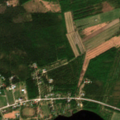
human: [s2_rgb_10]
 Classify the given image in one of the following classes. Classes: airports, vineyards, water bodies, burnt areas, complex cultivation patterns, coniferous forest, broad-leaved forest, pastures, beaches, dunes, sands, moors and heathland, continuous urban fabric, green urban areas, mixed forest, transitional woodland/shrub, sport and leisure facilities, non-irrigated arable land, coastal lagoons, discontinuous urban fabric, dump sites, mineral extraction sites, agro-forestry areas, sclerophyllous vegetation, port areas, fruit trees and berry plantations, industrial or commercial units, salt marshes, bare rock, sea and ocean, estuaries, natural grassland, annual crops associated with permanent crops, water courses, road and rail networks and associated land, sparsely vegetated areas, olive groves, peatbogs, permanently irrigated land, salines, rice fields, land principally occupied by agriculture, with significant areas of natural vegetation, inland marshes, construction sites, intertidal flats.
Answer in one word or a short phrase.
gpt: discontinuous urban fabric, coniferous forest, mixed forest, water courses